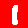
Digit: 1